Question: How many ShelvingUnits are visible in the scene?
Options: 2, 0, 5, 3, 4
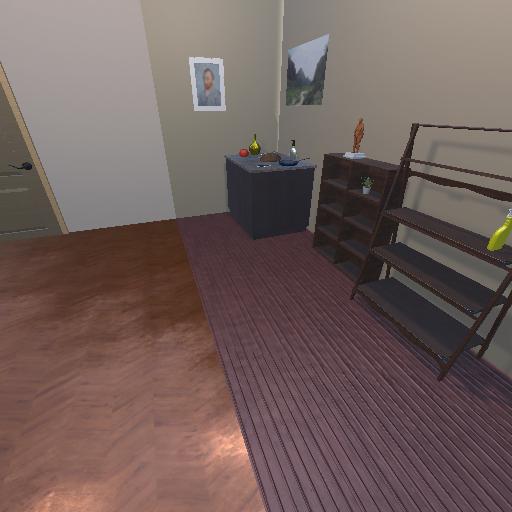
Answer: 2